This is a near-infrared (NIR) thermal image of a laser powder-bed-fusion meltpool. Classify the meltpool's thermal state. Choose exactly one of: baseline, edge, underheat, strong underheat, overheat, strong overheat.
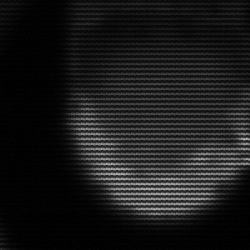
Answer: edge